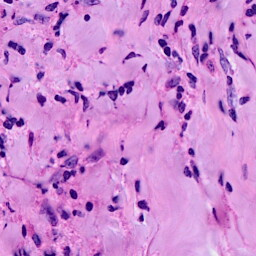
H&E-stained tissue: Breast